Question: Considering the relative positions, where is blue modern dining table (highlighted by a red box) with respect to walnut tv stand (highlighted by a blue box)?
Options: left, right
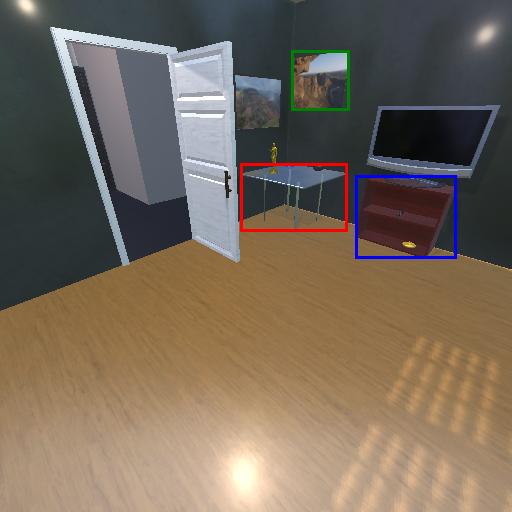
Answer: left